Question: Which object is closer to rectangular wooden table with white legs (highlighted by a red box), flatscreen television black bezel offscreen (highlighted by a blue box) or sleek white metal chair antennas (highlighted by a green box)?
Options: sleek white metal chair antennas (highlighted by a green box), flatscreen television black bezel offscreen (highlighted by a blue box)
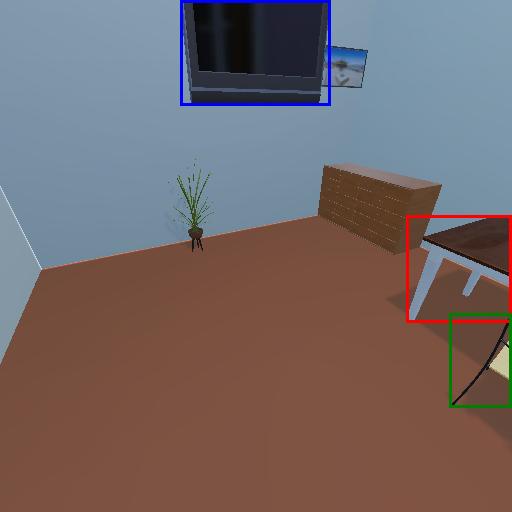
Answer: sleek white metal chair antennas (highlighted by a green box)